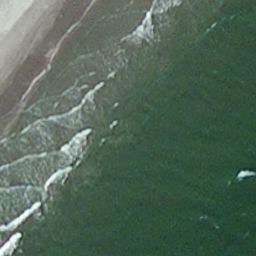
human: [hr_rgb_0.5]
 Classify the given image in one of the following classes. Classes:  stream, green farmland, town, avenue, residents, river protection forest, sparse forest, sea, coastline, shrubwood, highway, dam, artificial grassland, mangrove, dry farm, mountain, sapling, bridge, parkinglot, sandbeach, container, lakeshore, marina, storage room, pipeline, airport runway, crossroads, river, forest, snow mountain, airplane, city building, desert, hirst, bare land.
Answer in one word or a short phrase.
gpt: coastline